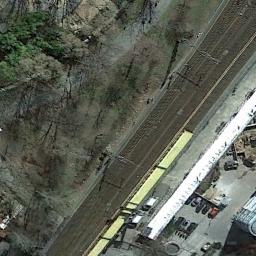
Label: railway